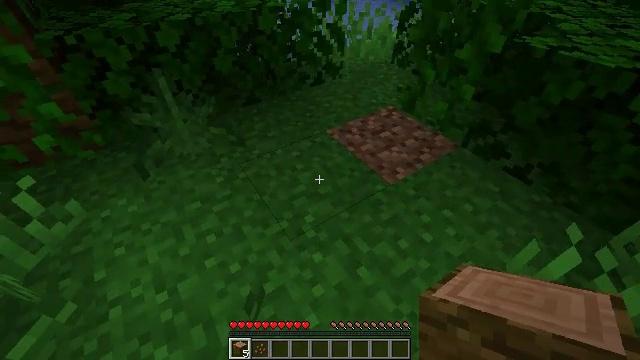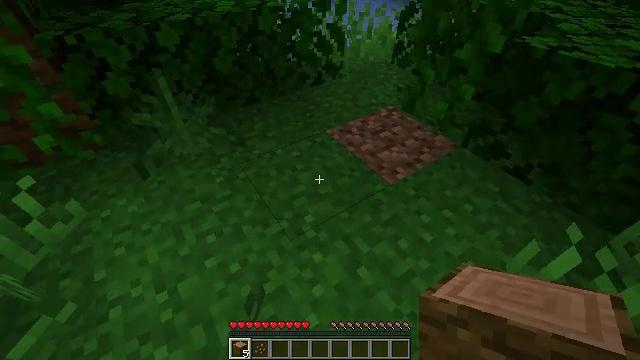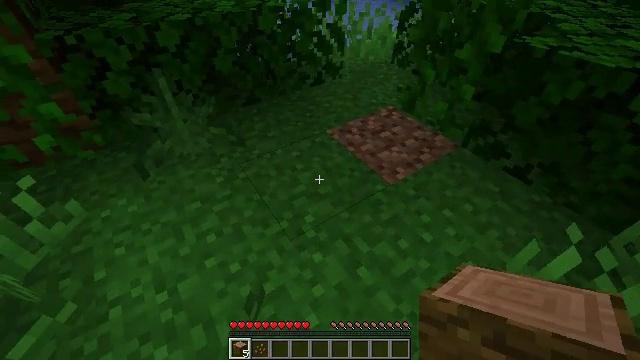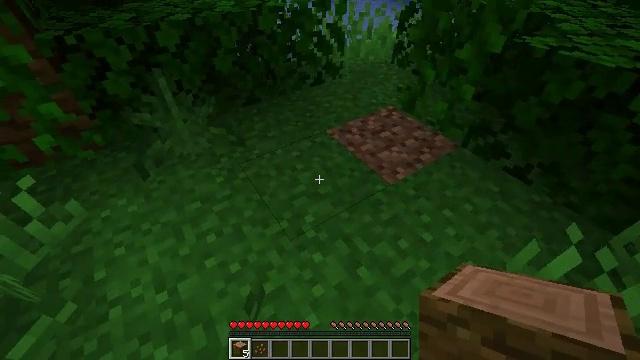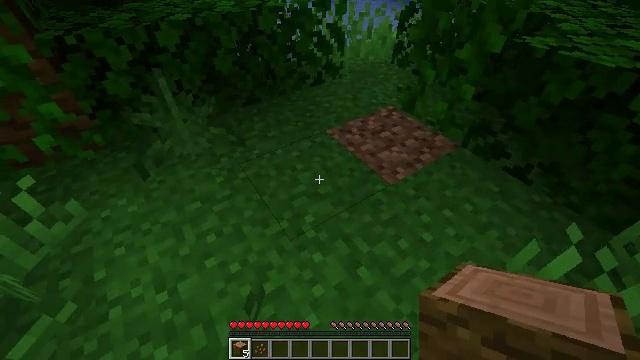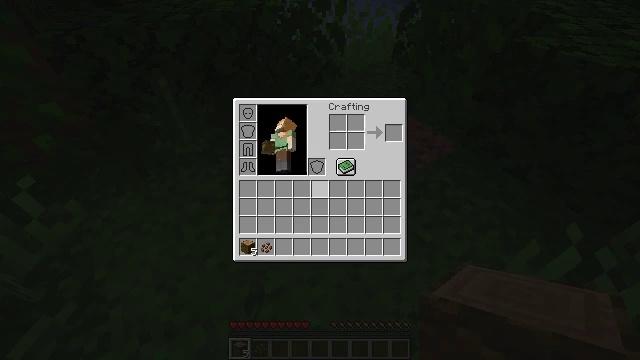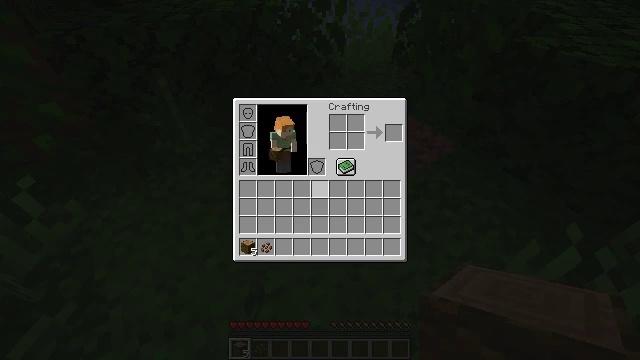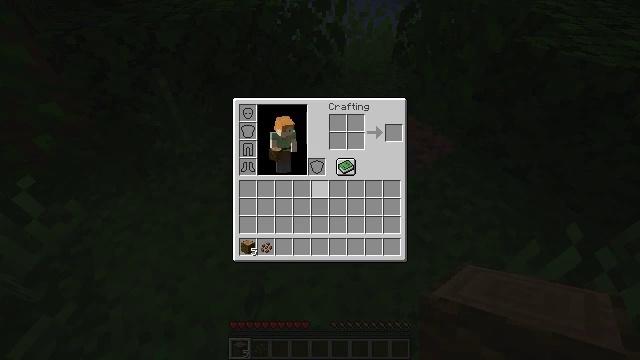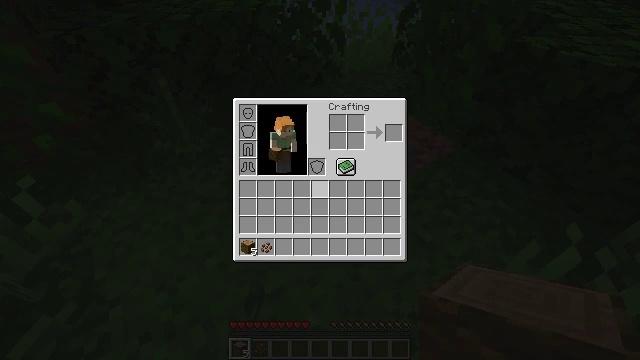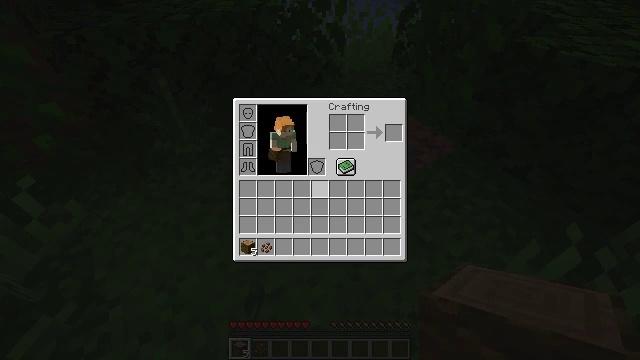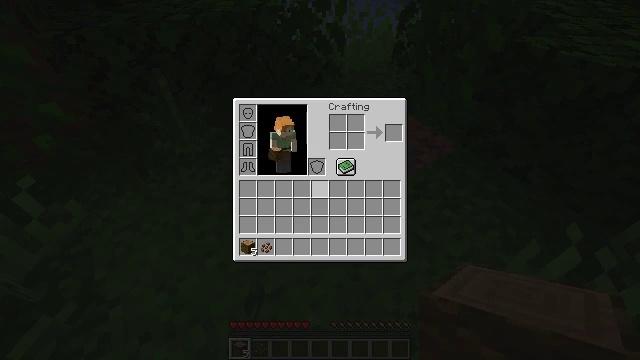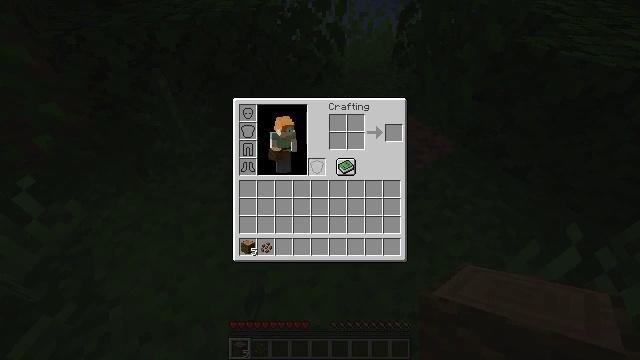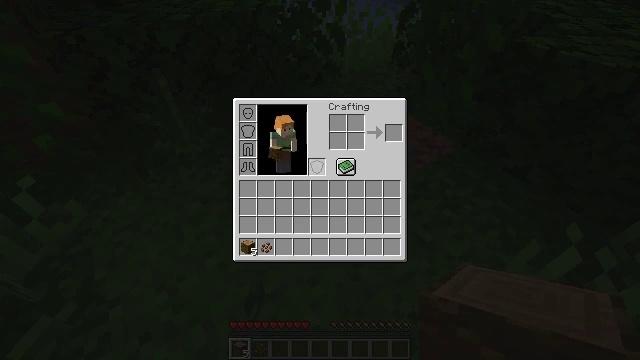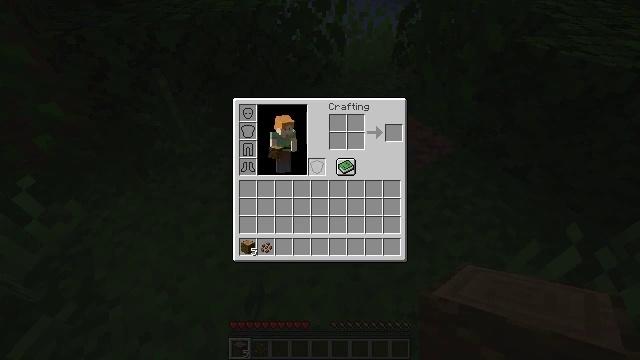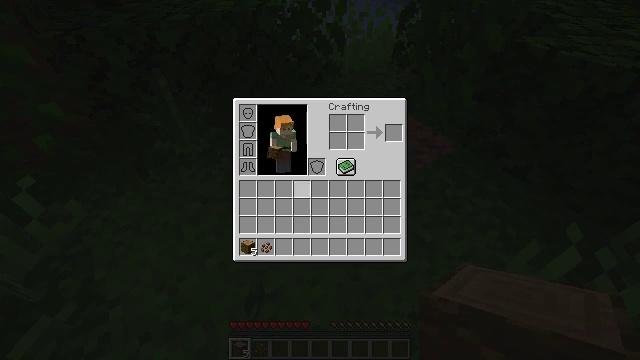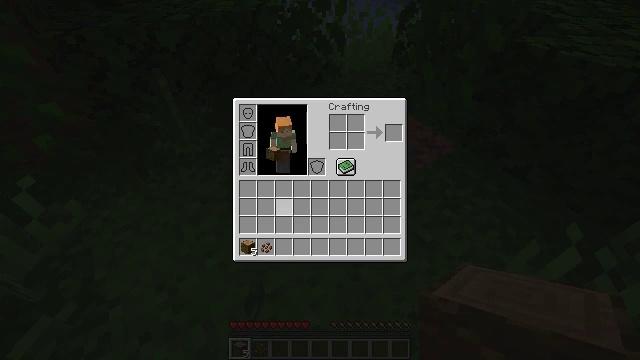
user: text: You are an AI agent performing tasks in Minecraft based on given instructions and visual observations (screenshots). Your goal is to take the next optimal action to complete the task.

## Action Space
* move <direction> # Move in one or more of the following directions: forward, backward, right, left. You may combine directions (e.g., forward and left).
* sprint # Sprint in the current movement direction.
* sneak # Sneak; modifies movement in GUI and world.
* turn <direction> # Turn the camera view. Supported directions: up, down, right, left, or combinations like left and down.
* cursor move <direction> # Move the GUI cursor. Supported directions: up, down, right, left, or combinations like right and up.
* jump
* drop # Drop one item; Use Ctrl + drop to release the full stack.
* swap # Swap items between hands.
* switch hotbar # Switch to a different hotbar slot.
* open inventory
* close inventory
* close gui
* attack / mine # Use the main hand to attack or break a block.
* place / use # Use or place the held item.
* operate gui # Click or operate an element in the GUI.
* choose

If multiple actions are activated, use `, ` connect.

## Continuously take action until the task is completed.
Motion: motion action
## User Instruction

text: Create jungle planks from jungle logs.
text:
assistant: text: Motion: no_op
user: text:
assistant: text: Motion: no_op
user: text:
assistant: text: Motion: no_op
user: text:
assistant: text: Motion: no_op
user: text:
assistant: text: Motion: open inventory
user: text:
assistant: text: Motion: open inventory
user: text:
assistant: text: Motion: no_op
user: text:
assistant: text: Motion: no_op
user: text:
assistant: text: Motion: no_op
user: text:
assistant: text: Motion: no_op
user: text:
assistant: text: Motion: cursor move up
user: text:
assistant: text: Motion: no_op
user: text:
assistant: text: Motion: cursor move left
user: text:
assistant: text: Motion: cursor move left and down
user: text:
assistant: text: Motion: cursor move left and down
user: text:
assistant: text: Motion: cursor move left and down
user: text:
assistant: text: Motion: cursor move left and down
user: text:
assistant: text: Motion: cursor move left
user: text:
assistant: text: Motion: cursor move left
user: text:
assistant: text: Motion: operate gui
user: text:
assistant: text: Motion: operate gui
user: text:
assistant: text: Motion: operate gui
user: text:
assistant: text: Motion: no_op
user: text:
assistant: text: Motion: cursor move right and up
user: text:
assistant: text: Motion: cursor move right and up
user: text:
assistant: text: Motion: cursor move up
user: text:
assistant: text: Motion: cursor move left and down
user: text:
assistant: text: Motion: cursor move left and down
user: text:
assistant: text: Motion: cursor move left and down
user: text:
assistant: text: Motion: cursor move down